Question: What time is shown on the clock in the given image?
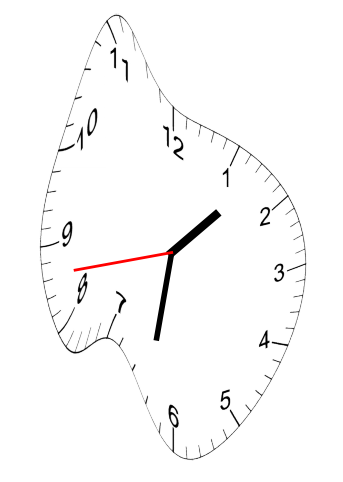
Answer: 01:31:43